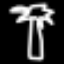
Label: palm tree